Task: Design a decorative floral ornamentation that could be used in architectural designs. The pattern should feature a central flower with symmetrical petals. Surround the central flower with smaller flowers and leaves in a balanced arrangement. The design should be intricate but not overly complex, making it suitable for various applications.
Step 1801:
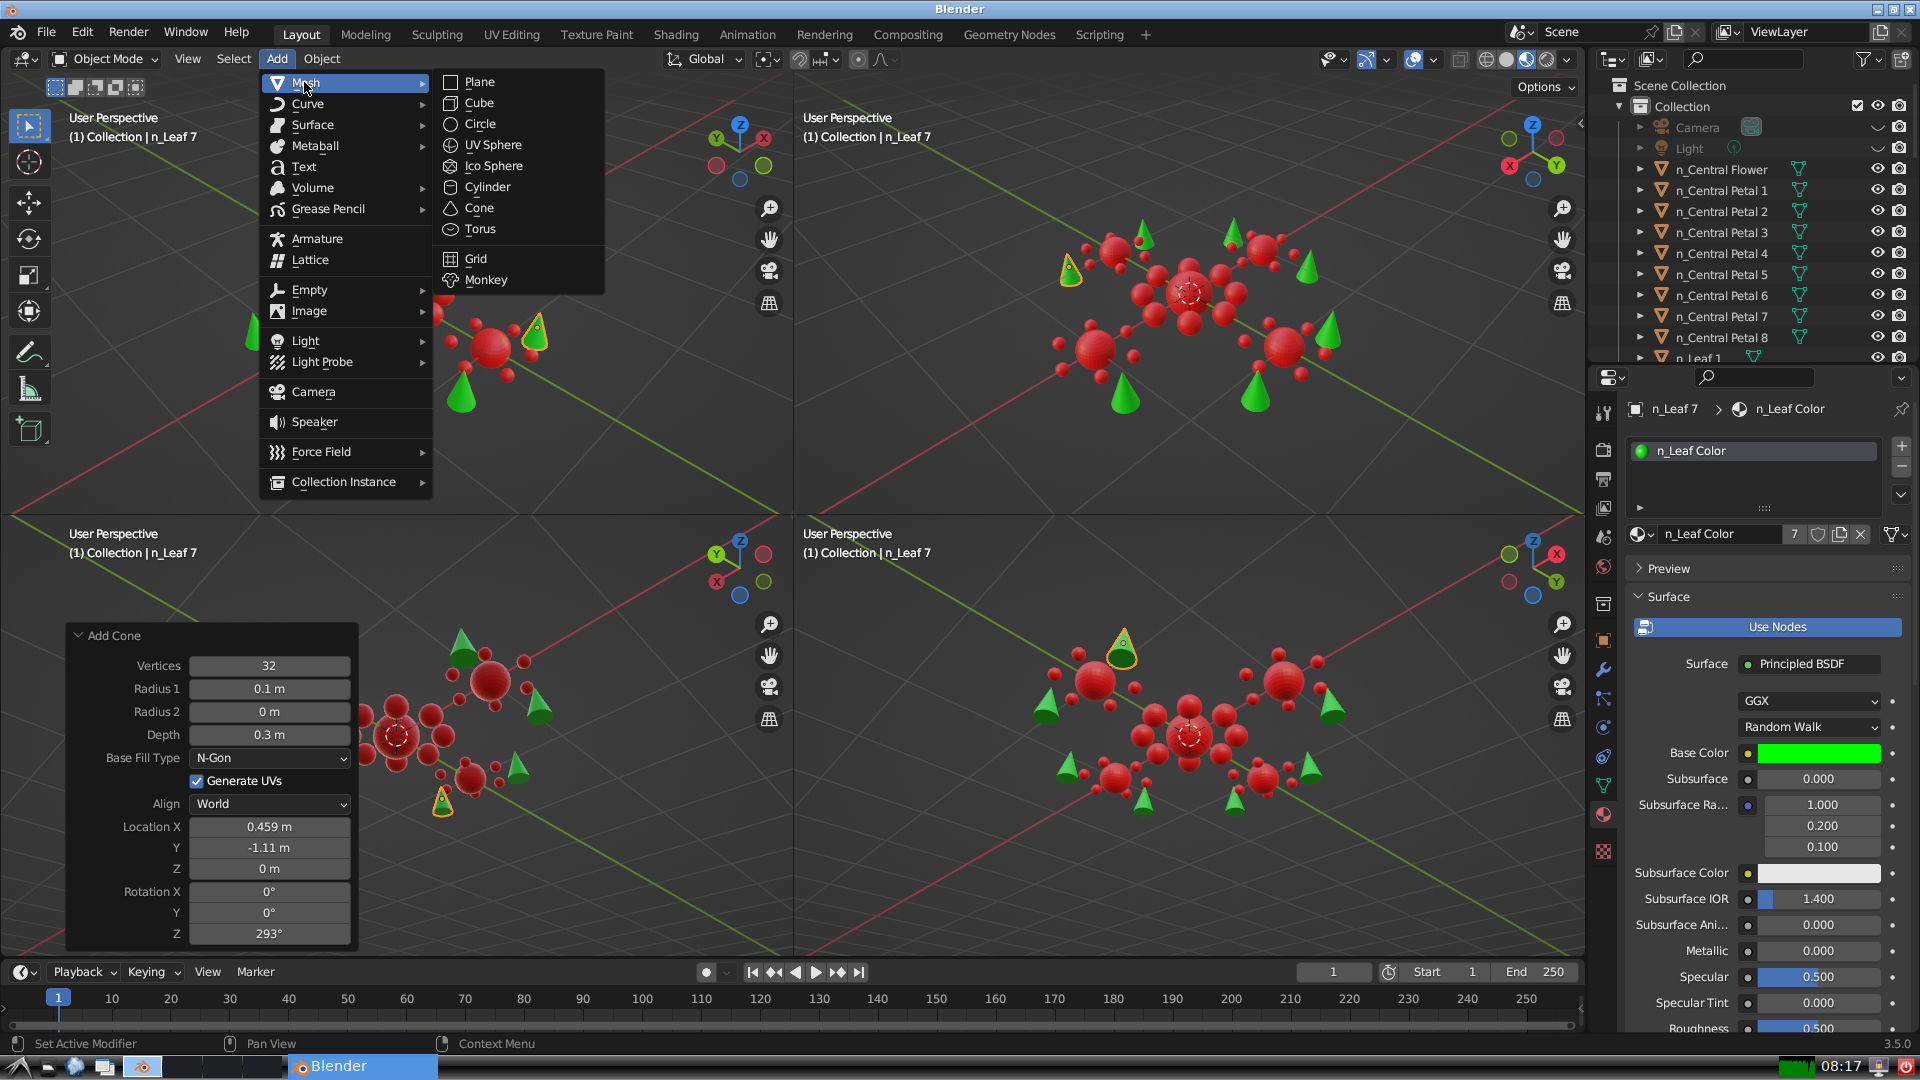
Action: {"mouse_move": [499, 210]}